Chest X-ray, PA view. Patient: 50 years old, sex M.
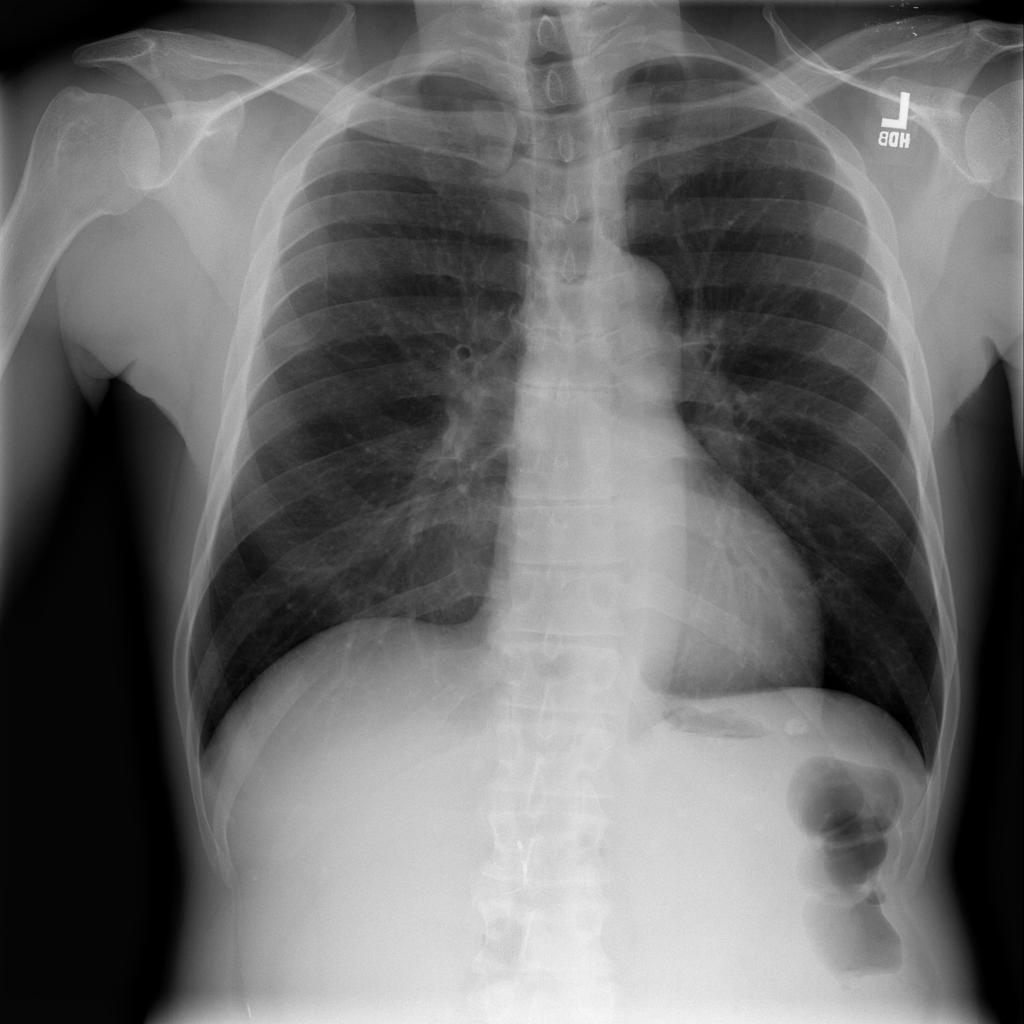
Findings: No Finding